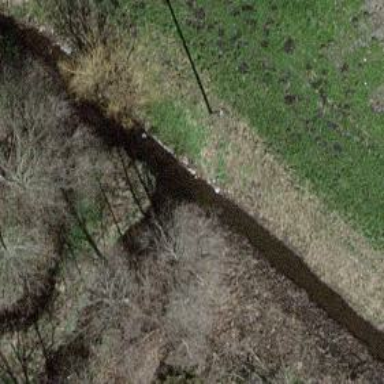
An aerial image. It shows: Drain that serves as waterway.